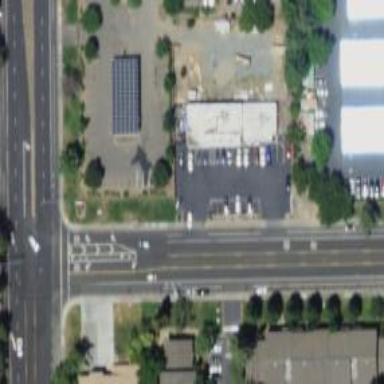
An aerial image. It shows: Convenience shop.